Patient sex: M
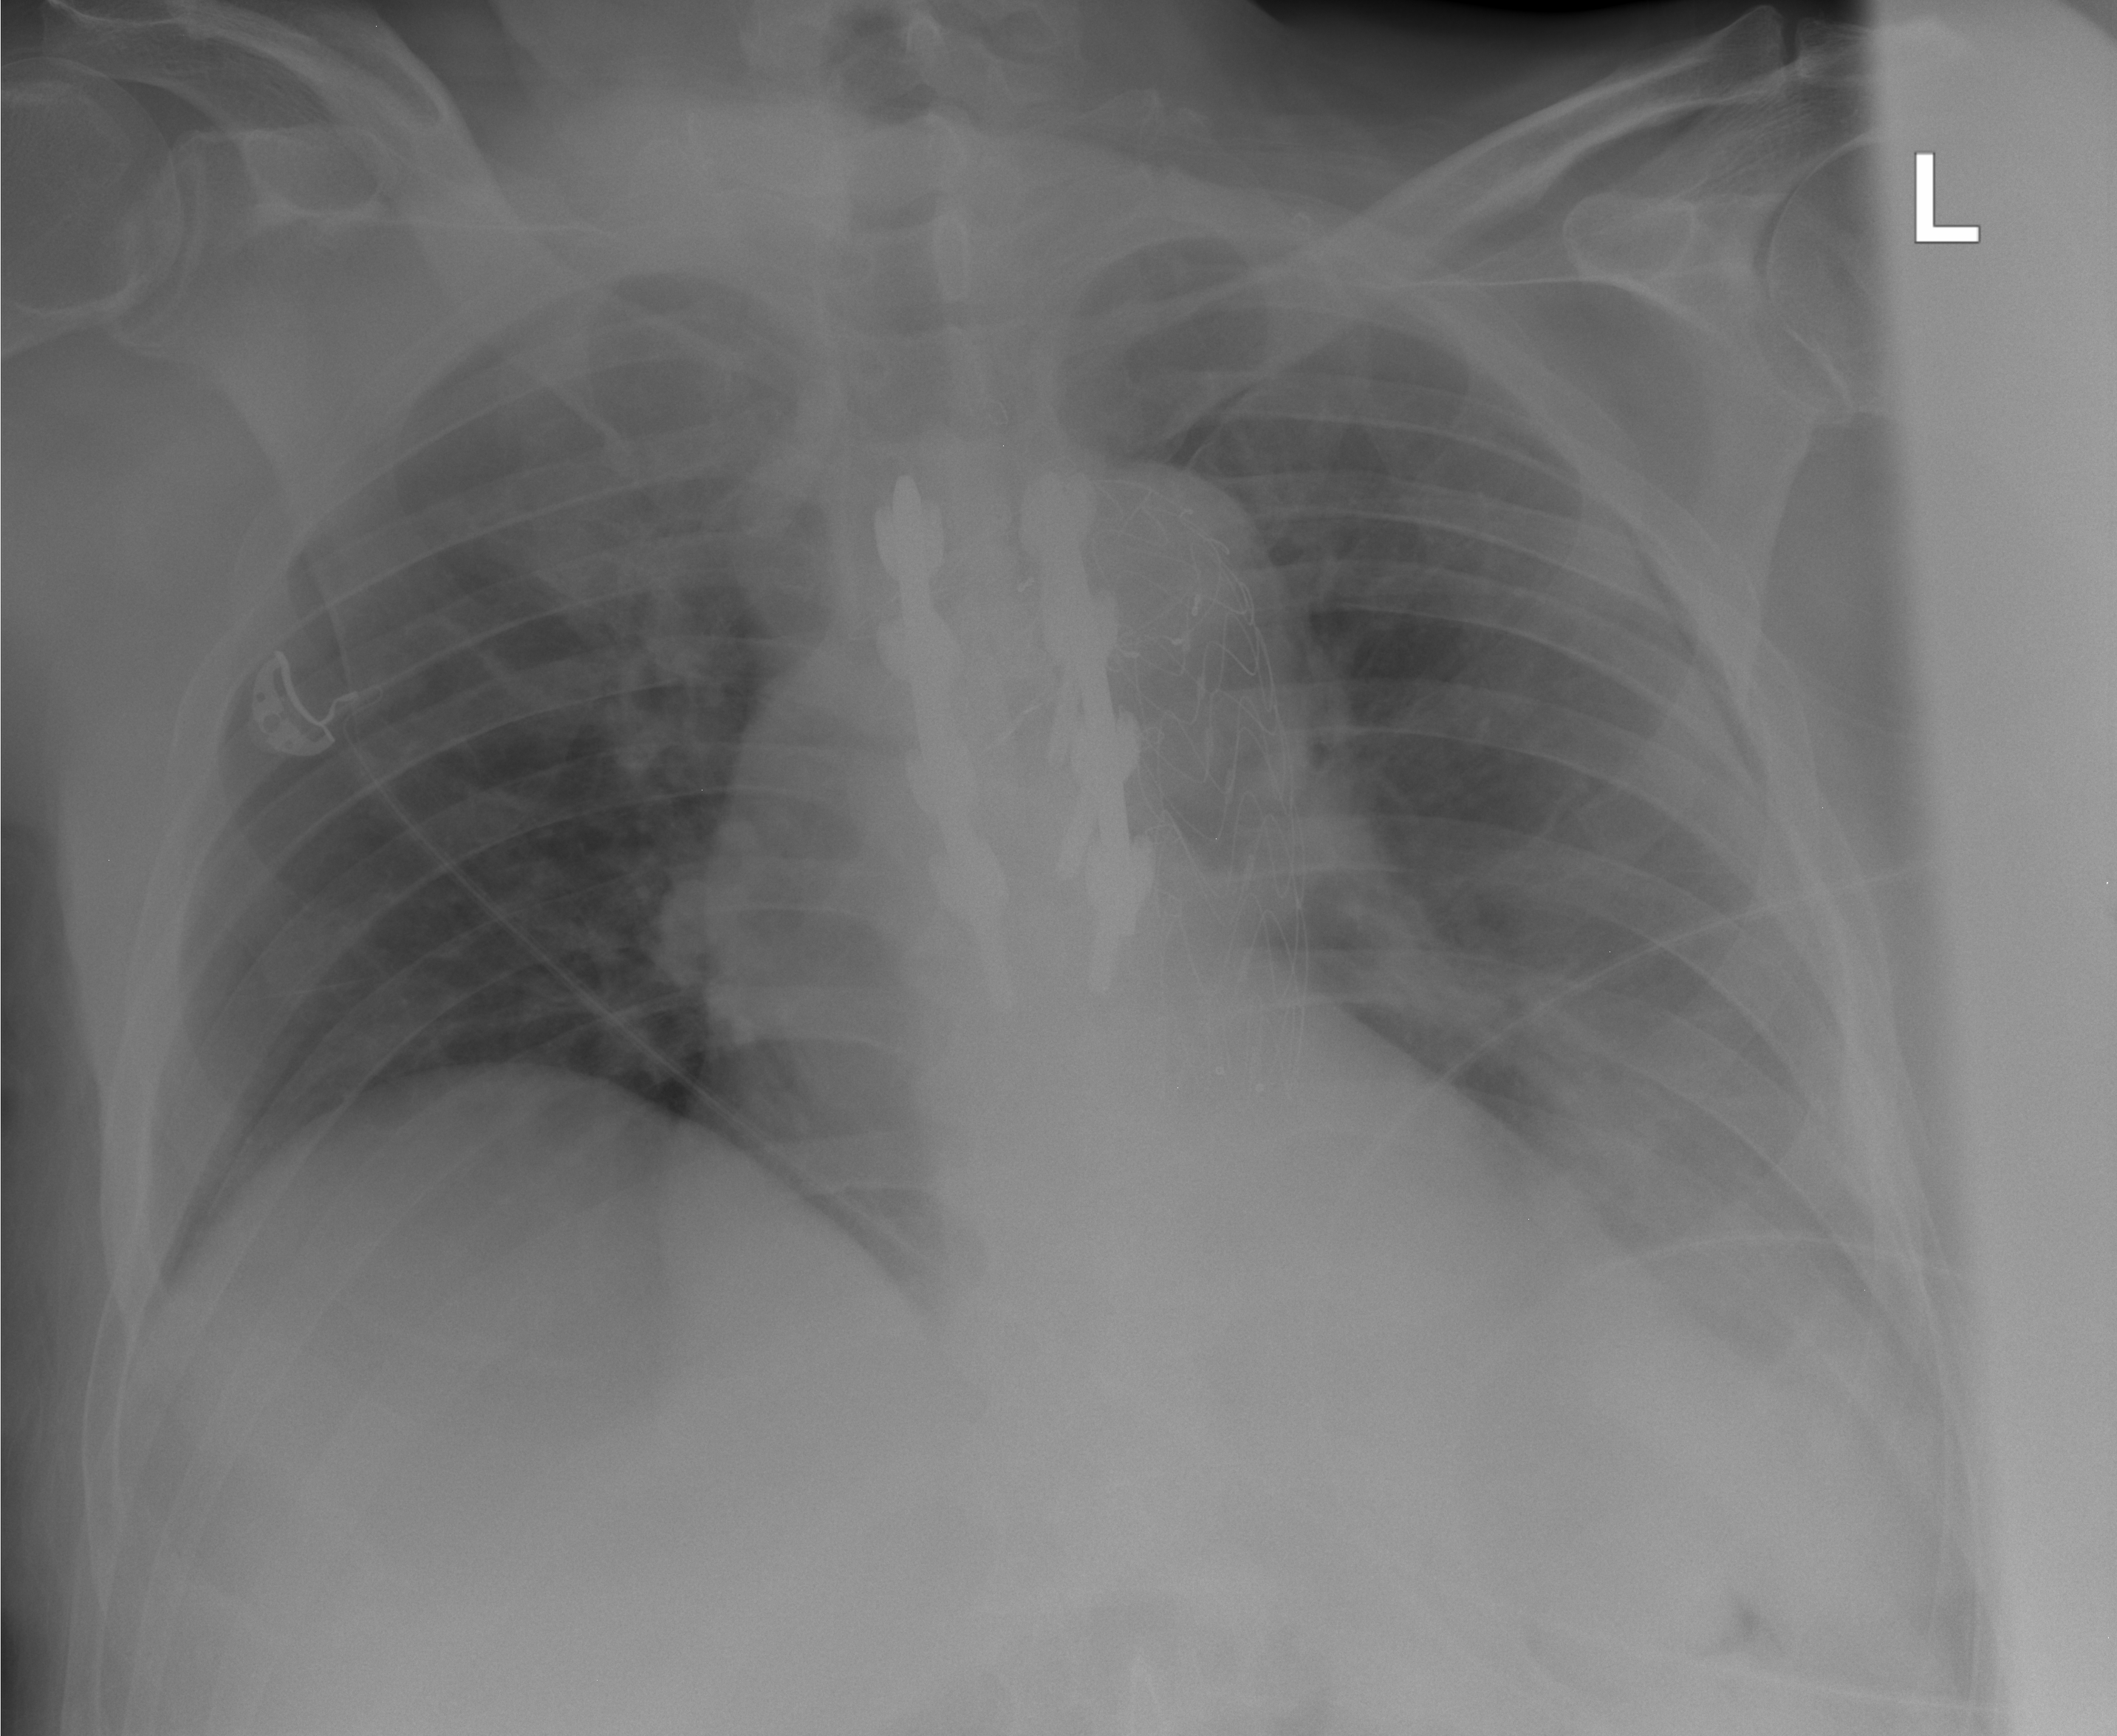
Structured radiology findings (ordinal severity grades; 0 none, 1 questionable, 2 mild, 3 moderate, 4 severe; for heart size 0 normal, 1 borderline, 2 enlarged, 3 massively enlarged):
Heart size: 2
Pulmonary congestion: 0
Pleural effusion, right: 0
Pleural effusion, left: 2
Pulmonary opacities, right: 0
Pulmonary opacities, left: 0
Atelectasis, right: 0
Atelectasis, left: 2